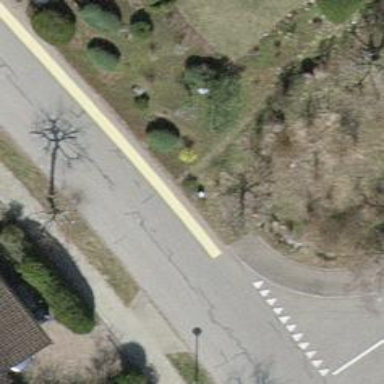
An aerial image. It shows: Smoothly paved residential road.